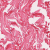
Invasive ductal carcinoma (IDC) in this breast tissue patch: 0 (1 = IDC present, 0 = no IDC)